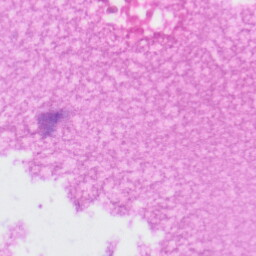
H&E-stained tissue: Tonsil